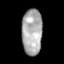
Tissue: skin
Cell type: Epithelial cells
Senescence score: 0.8905
Nuclear area (px): 922
Mean DAPI intensity: 170.348